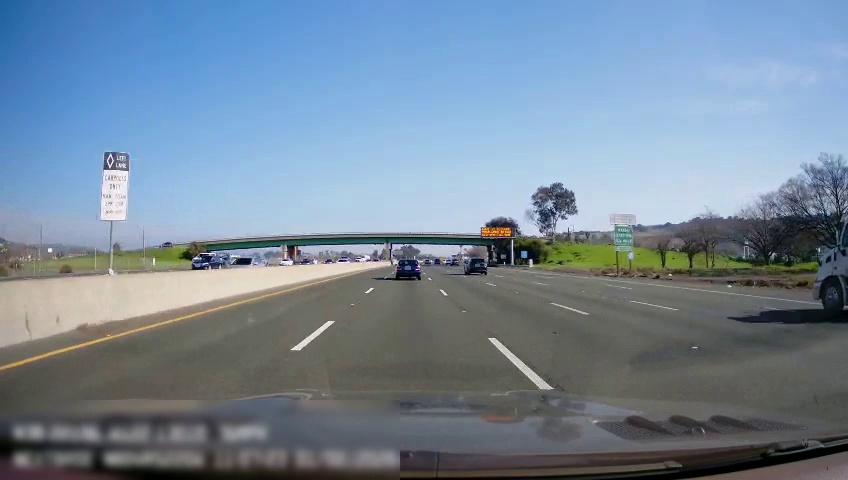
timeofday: Day
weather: Sunny
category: Drivable Space
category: Vehicles | Car
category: Vehicles | SUV
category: Vehicles | Other LV
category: Drivable Space
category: Vehicles | SUV
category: Vehicles | Car
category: Vehicles | Car
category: Vehicles | Car
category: Lanes | Current Lane
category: Lanes | Alternate Lane
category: Lanes | Current Lane
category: Lanes | Alternate Lane
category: Lanes | Alternate Lane
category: Lanes | Alternate Lane
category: Lanes | Alternate Lane
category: Traffic | Signs
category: Traffic | Signs
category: Traffic | Signs